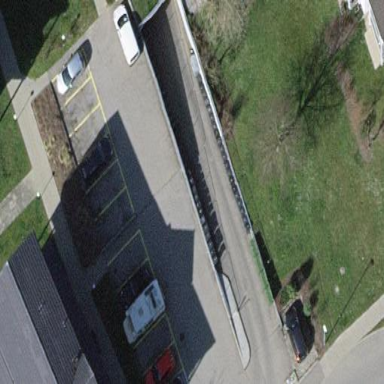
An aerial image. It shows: Parking area with asphalt surface.